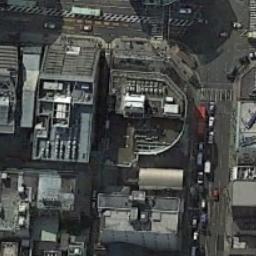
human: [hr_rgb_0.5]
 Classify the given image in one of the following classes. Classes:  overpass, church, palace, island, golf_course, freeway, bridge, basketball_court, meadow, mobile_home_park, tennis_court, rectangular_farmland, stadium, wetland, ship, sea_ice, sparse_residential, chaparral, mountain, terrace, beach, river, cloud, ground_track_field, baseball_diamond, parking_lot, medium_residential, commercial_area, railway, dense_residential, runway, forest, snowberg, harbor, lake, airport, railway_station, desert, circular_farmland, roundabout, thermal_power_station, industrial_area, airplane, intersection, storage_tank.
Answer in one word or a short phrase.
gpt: commercial_area